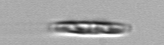
Label: pennate